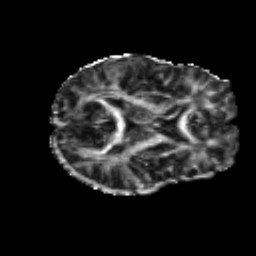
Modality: FA
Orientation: axial
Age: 19
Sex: female
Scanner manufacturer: siemens
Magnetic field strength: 3 T
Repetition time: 8.8 s
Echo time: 0.085 s